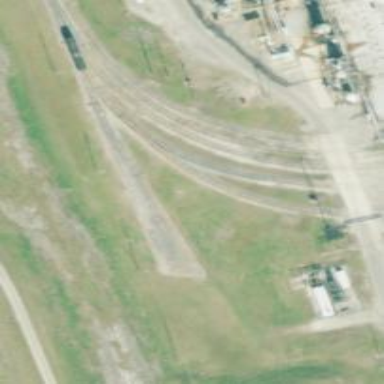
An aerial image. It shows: Rail spur service.